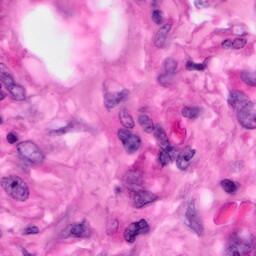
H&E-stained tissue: Pancreatic